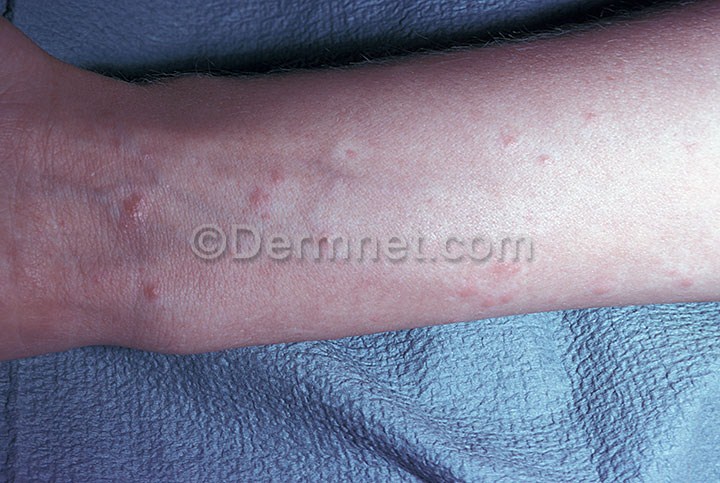
Disease: Bullous Disease Photos